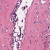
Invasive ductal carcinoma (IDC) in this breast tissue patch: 1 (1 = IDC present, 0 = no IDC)